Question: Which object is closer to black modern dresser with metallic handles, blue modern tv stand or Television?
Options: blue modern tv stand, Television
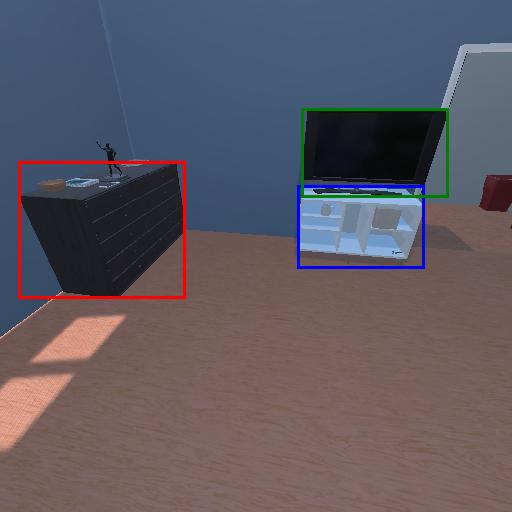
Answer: blue modern tv stand